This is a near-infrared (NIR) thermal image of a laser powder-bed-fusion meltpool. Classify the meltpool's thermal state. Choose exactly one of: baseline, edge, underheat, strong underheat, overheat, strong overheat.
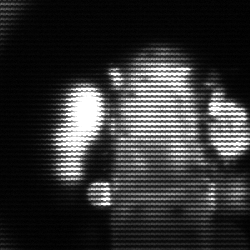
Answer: strong underheat